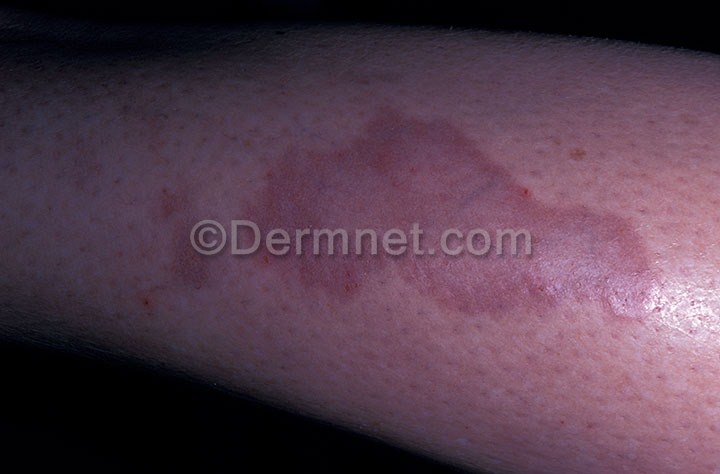
Disease: Systemic Disease